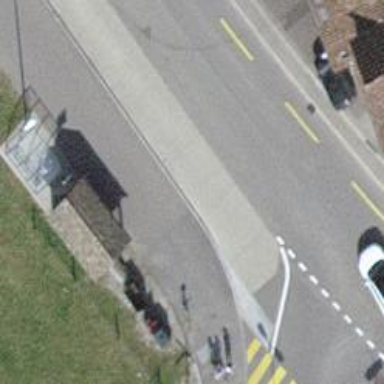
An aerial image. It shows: Platform for public transport is situated by the road.